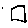
Label: square